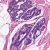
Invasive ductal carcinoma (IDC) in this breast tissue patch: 0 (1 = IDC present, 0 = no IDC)